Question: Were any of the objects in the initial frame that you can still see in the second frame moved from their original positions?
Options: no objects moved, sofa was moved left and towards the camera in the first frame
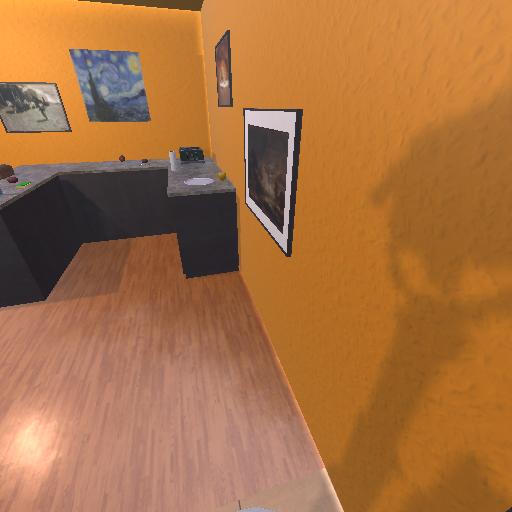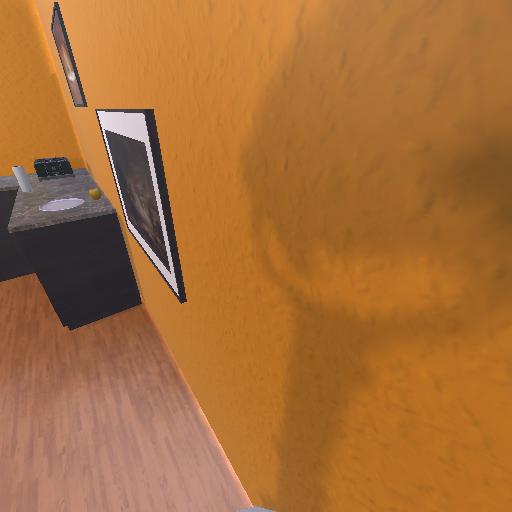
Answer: no objects moved